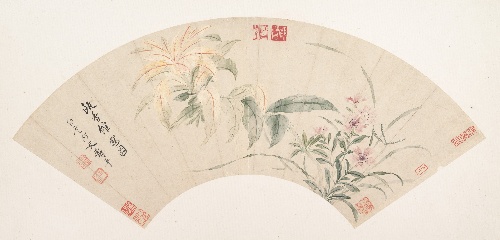
Title: 清　惲壽平　花卉圖　摺扇|Carnations and amaranthus
Artist: Yun Shouping
Artist bio: Chinese, 1633–1690
Object type: Folding fan mounted as an album leaf
Classification: Paintings
Medium: Folding fan mounted as an album leaf; color on paper
Culture: China
Period: Qing dynasty (1644–1911)
Dimensions: 6 11/16 x 20 in. (17 x 50.8 cm)
Department: Asian Art
Credit line: Bequest of John M. Crawford Jr., 1988
Accession year: 1989
Repository: Metropolitan Museum of Art, New York, NY
Tags: Flowers